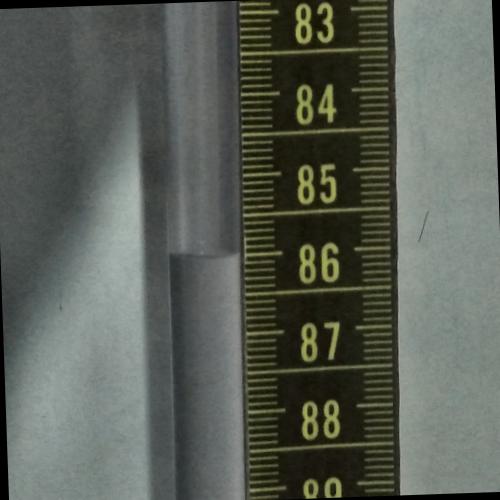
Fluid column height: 86.0 cm